Brain MRI, t1w sequence, axial 2D slice.
Patient: age 38, sex F, weight 95 kg, height 1.95 m
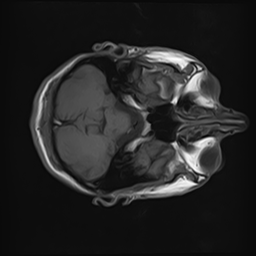